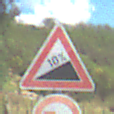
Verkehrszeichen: Steigung10
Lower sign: UeberholverbotKraftfahrzeuge
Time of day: Midday
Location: Outdoor (Nature)
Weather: PartlyCloudy
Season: Autumn
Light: Natural